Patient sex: F
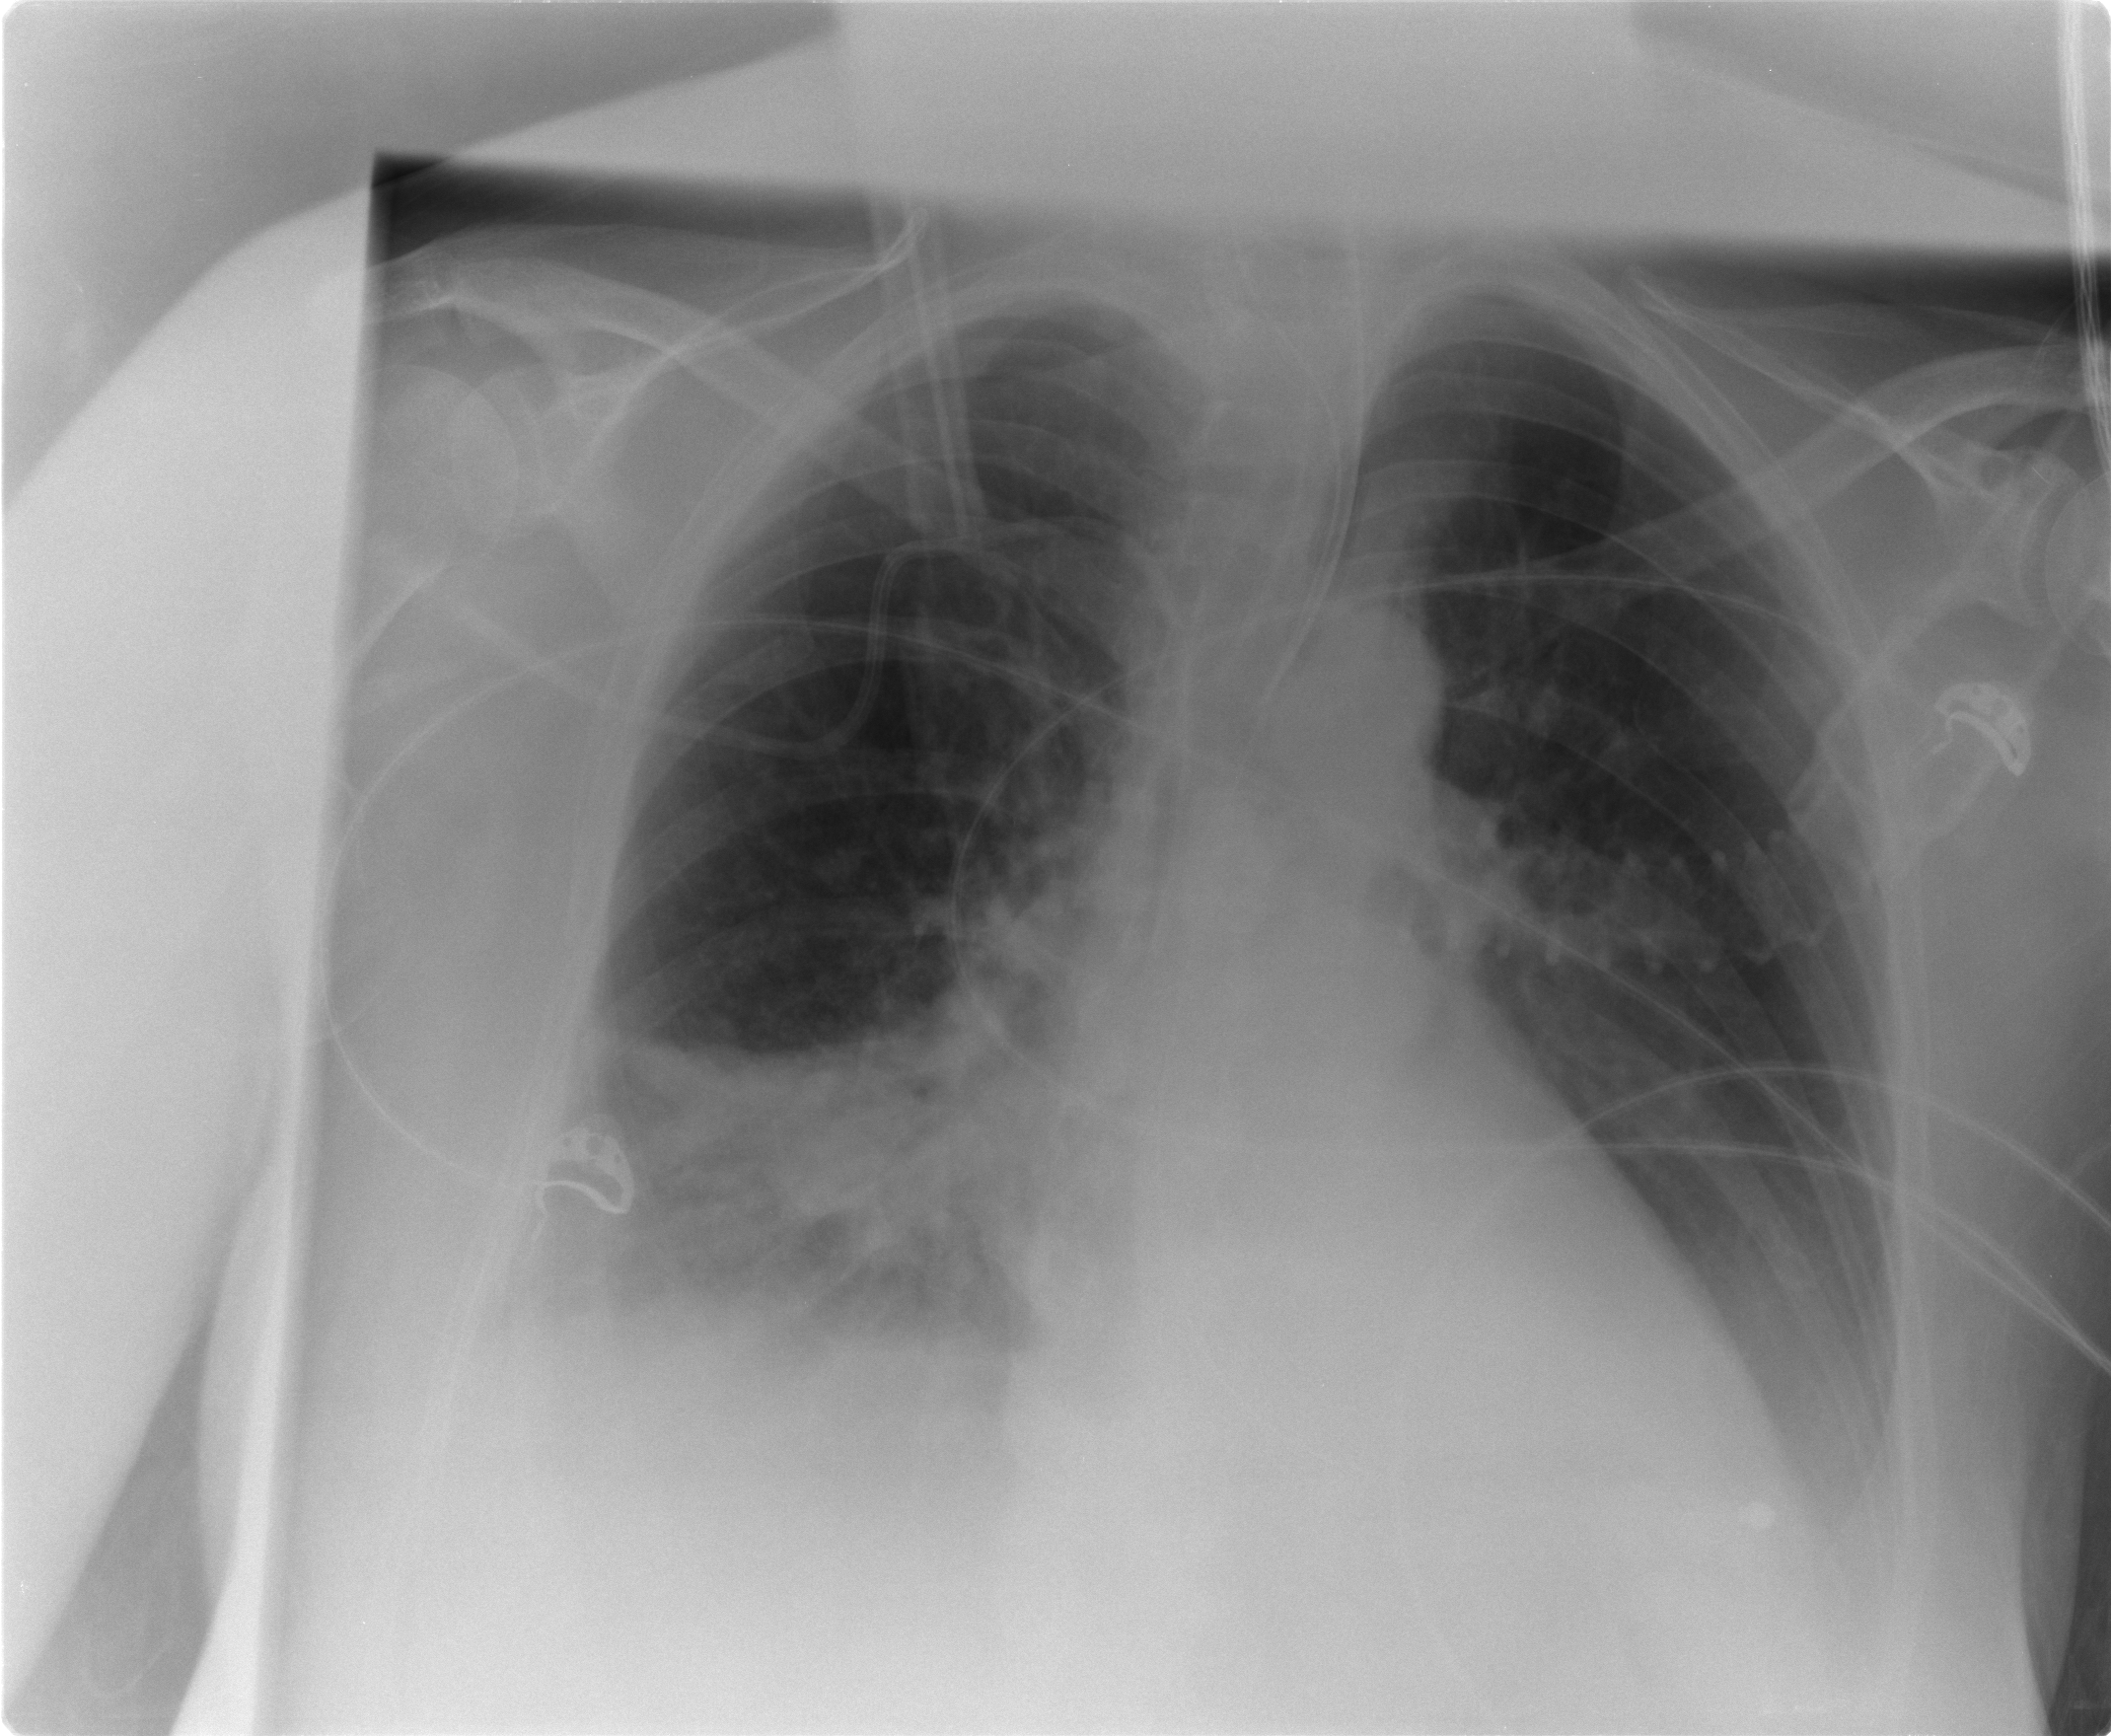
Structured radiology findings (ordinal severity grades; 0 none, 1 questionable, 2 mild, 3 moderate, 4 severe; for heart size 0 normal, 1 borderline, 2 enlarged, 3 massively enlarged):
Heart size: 0
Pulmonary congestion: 0
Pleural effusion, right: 1
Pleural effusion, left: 1
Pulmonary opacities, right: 0
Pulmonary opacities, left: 0
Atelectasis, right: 3
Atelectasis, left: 2